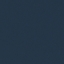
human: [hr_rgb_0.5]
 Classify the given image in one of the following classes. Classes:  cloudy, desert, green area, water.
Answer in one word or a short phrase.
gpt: water